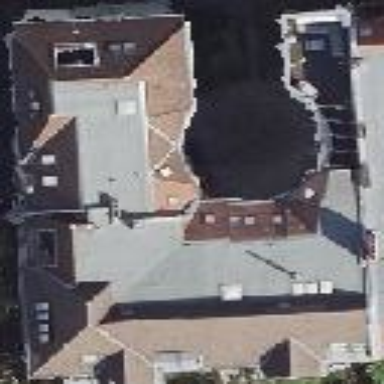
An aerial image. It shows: Hipped roof apartment building.